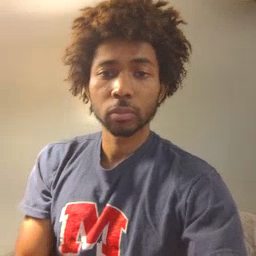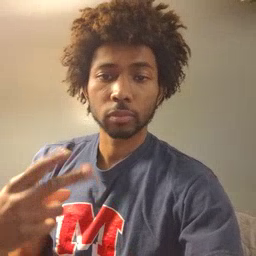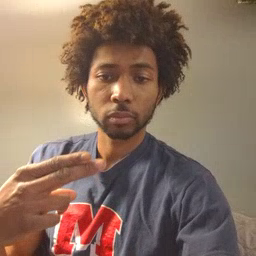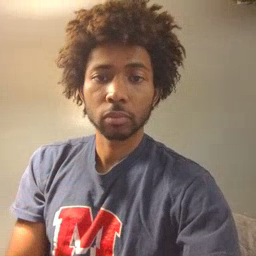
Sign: scissors